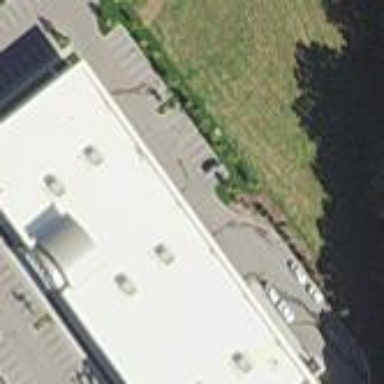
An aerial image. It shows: Building that houses furniture shop.